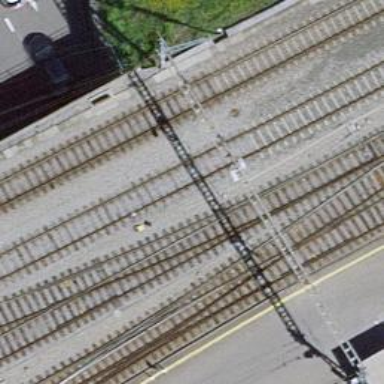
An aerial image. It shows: Siding railway track with electrified contact line.